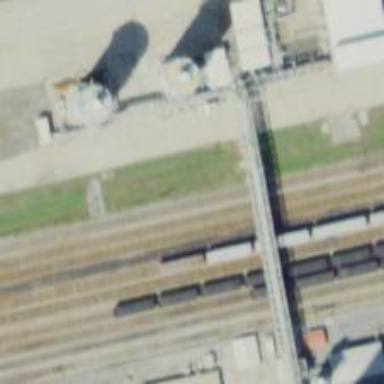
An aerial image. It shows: Rail spur service.